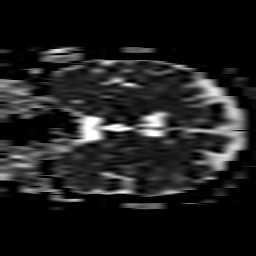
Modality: ADC
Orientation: coronal
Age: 70
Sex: female
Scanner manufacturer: philips
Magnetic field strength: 3 T
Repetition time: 3.9 s
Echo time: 0.05989 s